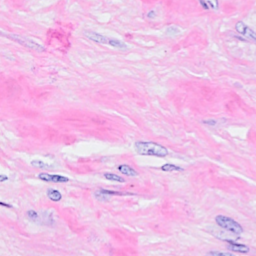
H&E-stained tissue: Breast